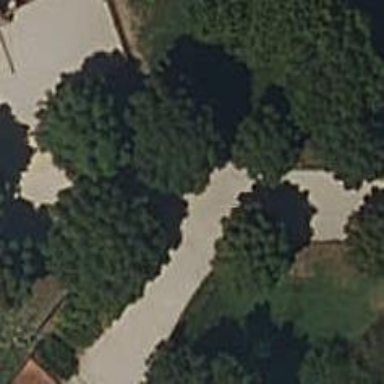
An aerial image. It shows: Paved footway.